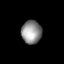
Tissue: lung
Cell type: Others
Senescence score: 0.6219
Nuclear area (px): 458
Mean DAPI intensity: 143.596